Question: I am writing a multitouch jigsaw puzzle using html5 canvas in which you can rotate the pieces around a point. Each piece has their own canvas the size of their bounding box. When the rotation occurs, the canvas size must change, which I am able to calculate and is working. What I can't figure out, is how to find the new x,y offsets if I am to have this appear to be rotating around the pivot (first touch point).
Here is an image to better explain what I'm trying to achieve. Note the pivot point is not always the center, otherwise I could just halve the difference between the new bounds and the old.

So I know the original x, y, width, height, rotation angle, new bounds(rotatedWidth, rotatedHeight), and the pivot X,Y relating to original object. What I can't figure out how to get is the x/y offset for the new bounds (to make it appear that the object rotated around the pivot point)
Thanks in advance!
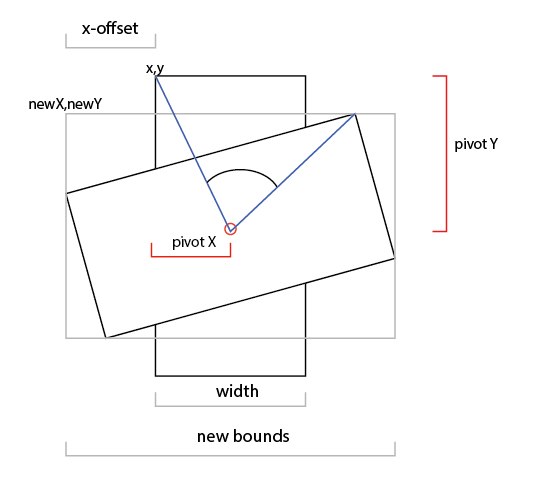
Answer: - - - -

Here is an example using an absolute angle, but you can easily convert this into converting the difference between old and new angle for example. I kept the angles as degrees rather than radians for simplicity.
The demo first uses canvas' internal translation and rotation to rotate the rectangle. Then we use pure math to get to the same point as evidence that we have calculated the correct new x and y point for corner.
'''
/// find distance from pivot to corner
diffX = rect[0] - mx; /// mx/my = center of rectangle (in demo of canvas)
diffY = rect[1] - my;
dist = Math.sqrt(diffX * diffX + diffY * diffY); /// Pythagoras
/// find angle from pivot to corner
ca = Math.atan2(diffY, diffX) * 180 / Math.PI; /// convert to degrees for demo
/// get new angle based on old + current delta angle
na = ((ca + angle) % 360) * Math.PI / 180; /// convert to radians for function
/// get new x and y and round it off to integer
x = (mx + dist * Math.cos(na) + 0.5)|0;
y = (my + dist * Math.sin(na) + 0.5)|0;
'''
Initially you can verify the printed x and y by seeing that the they are exact the same value as the initial corner defined for the rectangle (50, 100).
It seems as I missed the word in: offset for the new ... sorry about that, but what you can do instead is to calculate the distance to corner instead.
That will give you the outer limits of the bound and you just "mix and match" the corner base on those distance values using min and max.
<URL>

The new parts consist of a function that will give you the x and y of a corner:
'''
///mx, my = pivot, cx, cy = corner, angle in degrees
function getPoint(mx, my, cx, cy, angle) {
var x, y, dist, diffX, diffY, ca, na;
/// get distance from center to point
diffX = cx - mx;
diffY = cy - my;
dist = Math.sqrt(diffX * diffX + diffY * diffY);
/// find angle from pivot to corner
ca = Math.atan2(diffY, diffX) * 180 / Math.PI;
/// get new angle based on old + current delta angle
na = ((ca + angle) % 360) * Math.PI / 180;
/// get new x and y and round it off to integer
x = (mx + dist * Math.cos(na) + 0.5)|0;
y = (my + dist * Math.sin(na) + 0.5)|0;
return {x:x, y:y};
}
'''
Now it's just to run the function for each corner and then do a min/max to find the bounds:
'''
/// offsets
c2 = getPoint(mx, my, rect[0], rect[1], angle);
c2 = getPoint(mx, my, rect[0] + rect[2], rect[1], angle);
c3 = getPoint(mx, my, rect[0] + rect[2], rect[1] + rect[3], angle);
c4 = getPoint(mx, my, rect[0], rect[1] + rect[3], angle);
/// bounds
bx1 = Math.min(c1.x, c2.x, c3.x, c4.x);
by1 = Math.min(c1.y, c2.y, c3.y, c4.y);
bx2 = Math.max(c1.x, c2.x, c3.x, c4.x);
by2 = Math.max(c1.y, c2.y, c3.y, c4.y);
'''